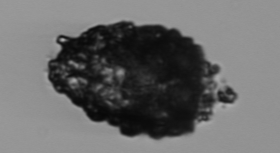
Label: Stenosemella_pacifica